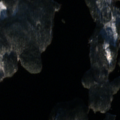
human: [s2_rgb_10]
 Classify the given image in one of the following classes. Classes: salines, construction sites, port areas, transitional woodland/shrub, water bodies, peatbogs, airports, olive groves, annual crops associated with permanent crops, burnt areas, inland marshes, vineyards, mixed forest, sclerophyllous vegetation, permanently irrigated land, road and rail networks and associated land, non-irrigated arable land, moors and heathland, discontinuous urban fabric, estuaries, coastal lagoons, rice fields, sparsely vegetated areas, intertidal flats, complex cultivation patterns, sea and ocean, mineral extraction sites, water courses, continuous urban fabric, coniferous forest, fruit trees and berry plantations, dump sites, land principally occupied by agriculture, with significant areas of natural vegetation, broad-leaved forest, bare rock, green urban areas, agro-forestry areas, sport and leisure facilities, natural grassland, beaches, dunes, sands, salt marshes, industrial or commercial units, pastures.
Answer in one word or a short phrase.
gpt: coniferous forest, mixed forest, water bodies